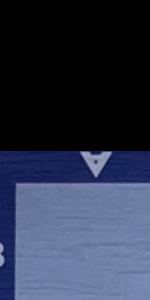
Label: Empty